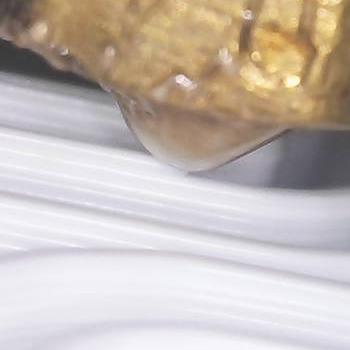
Flow rate: 74%